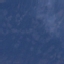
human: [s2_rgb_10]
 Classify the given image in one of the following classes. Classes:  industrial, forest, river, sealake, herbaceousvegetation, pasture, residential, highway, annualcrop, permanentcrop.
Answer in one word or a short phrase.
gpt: HerbaceousVegetation